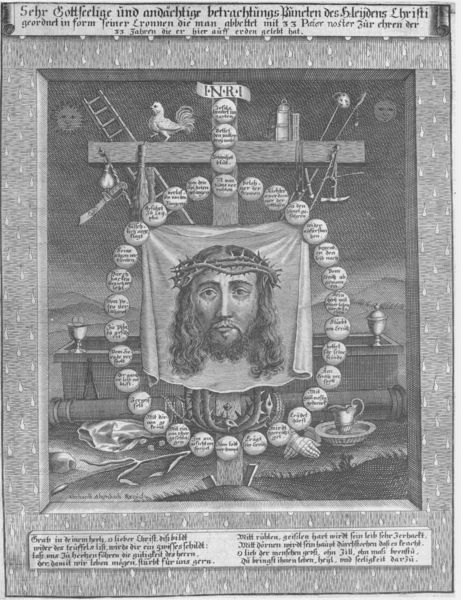
Titel: Sehr Gottseelige und andächtige betrachtungs Puncten
Künstler: Gerhard Altzenbach
Standort: Wolfenbüttel
Institution: Herzog August Bibliothek
Schlagwörter: dunkel, himmel, kopf, mann, vogel, weiß, landschaft, blume, fenster, frisur, grau, haar, handschuh, holz, lampe, laterne, mund, nacht, nase, schwarz, säule, tisch, blick, tuch, bart, augen, geschichte, gesicht, messer, rahmen, schale, schüssel, taube, teller, tod, bild, bildnis, portrait, porträt, vorhang, hügel, kirche, sonne, haare, kelch, blatt, augenbrauen, lippen, locken, mittelscheitel, kreis, rund, kanne, krug, schrift, fahne, flagge, berge, grafik, graphik, weis, rand, leiter, lanze, tafel, wein, inschrift, brauen, brot, deutsch, nägel, ring, abbild, mond, waage, buch, kreuz, religion, druck, gestirne, schwarz-weiß, sterne, radierung, stich, illustration, schwert, text, zeitung, buchstaben, kreise, überschrift, kranz, altar, sarg, werkzeug, christus, grab, jesus, kreuzigung, hammer, leiden, mittelalter, dornen, hostie, religiös, heilige, abendmahl, hahn, pokal, kupferstich, veronika, kelche, schwamm, urne, christentum, dornenkrone, ikone, auferstehung, stacheldraht, christi, symbole, stuch, gebetbuch, andachtsbild, grabtuch, werkzeuge, marter, evangeliar, inri, schweisstuch, vera icon, leidenswerkzeuge, bible, christie, garbtuch, jesus von nazareth könig der j, lamdschaft, materwerkzeug, schmerzensmann, veronica, leiden christi, fußwaschung, kalebasse, leidens, gottselige, marther